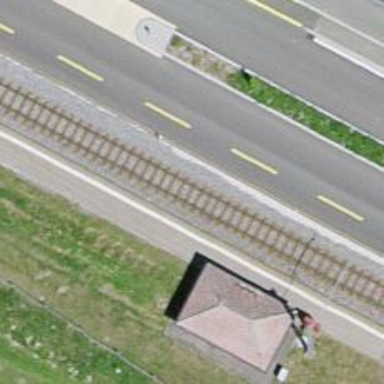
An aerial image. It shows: Stop position for public transport at railway stop.